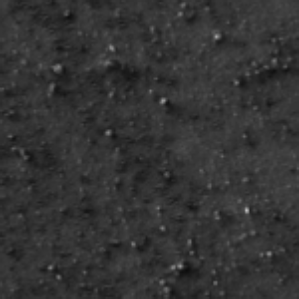
Label: frost